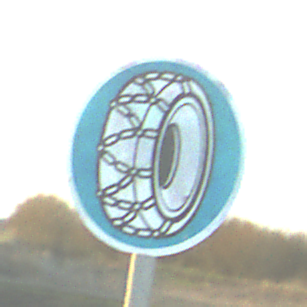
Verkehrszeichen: SchneekettenVorgeschrieben
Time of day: SunriseSunset
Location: Outdoor (Nature)
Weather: PartlyCloudy
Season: NotSpecified
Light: Natural